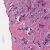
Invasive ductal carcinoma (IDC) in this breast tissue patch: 1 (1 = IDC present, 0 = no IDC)